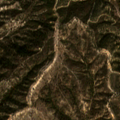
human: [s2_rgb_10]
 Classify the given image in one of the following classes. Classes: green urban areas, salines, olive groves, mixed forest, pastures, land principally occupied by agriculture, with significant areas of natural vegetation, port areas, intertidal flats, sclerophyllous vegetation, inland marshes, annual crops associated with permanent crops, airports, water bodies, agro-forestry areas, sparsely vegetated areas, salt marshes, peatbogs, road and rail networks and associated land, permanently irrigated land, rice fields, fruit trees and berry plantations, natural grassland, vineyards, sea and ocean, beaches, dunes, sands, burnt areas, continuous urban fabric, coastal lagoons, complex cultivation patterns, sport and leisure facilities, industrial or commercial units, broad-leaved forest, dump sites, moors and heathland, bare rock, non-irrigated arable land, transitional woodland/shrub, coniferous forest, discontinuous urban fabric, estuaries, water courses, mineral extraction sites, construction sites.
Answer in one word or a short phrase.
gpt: broad-leaved forest, transitional woodland/shrub